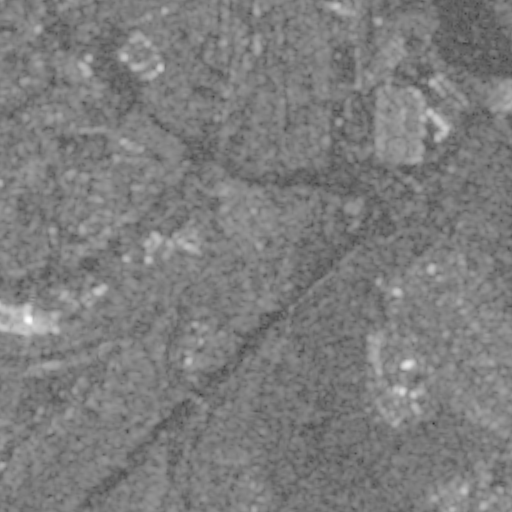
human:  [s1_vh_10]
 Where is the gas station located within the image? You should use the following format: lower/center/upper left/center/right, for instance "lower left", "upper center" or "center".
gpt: The gas station is located in the lower left of the image.
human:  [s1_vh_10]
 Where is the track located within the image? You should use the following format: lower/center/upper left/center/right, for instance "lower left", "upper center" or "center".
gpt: The track is located in the left of the image.
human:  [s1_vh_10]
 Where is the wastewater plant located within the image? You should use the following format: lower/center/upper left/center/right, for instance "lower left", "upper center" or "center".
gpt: The wastewater plant is located in the upper right of the image.
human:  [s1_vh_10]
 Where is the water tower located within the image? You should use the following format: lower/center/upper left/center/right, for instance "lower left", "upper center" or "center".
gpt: The water tower is located in the lower right of the image.
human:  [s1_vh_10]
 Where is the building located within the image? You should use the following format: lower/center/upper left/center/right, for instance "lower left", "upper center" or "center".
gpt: There is no building in the image.

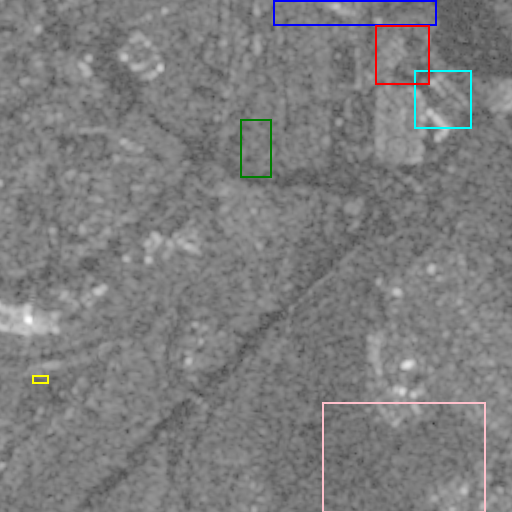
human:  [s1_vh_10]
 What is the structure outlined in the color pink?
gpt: The structure outlined in pink is a crop field.
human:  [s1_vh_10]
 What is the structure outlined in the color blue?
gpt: The structure outlined in blue is a park.
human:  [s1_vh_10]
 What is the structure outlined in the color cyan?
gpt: The structure outlined in cyan is a parking lot.
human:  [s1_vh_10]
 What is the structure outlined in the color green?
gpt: The structure outlined in green is a power substation.
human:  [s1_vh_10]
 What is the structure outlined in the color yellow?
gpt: The structure outlined in yellow is a track.
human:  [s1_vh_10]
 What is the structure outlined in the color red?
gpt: The structure outlined in red is a wastewater plant.
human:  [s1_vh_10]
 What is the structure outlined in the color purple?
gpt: There is no purple outline.